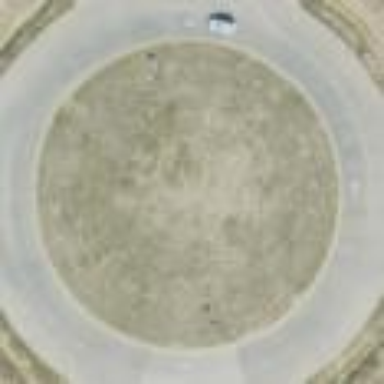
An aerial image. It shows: Roundabout at tertiary road junction.